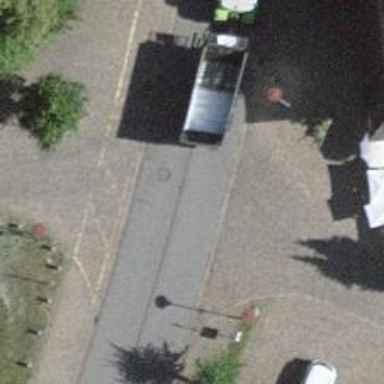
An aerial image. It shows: Public transport stop position.